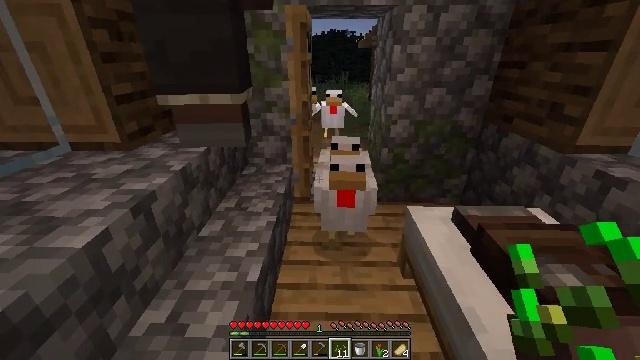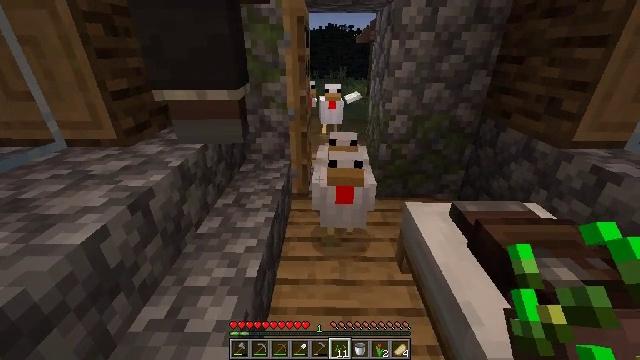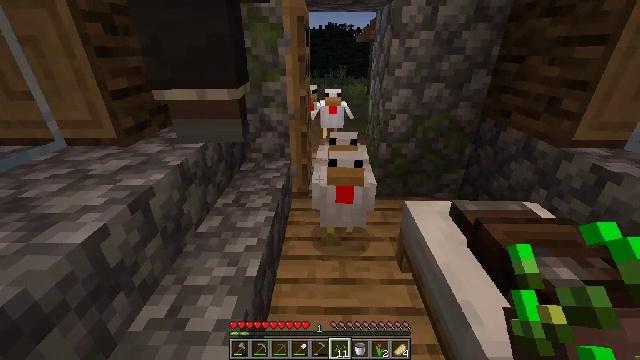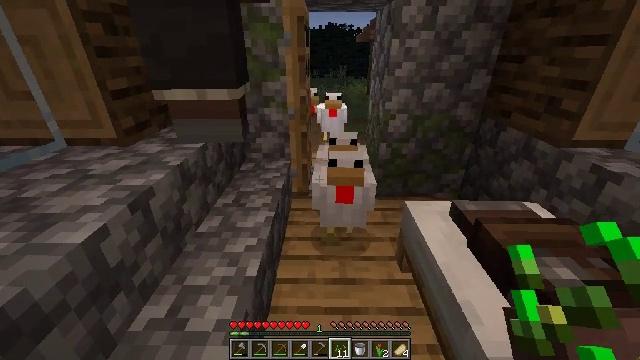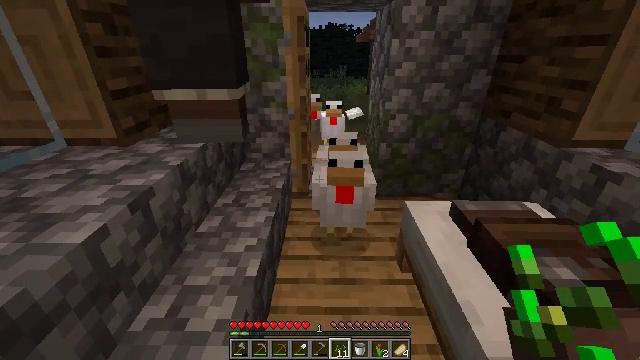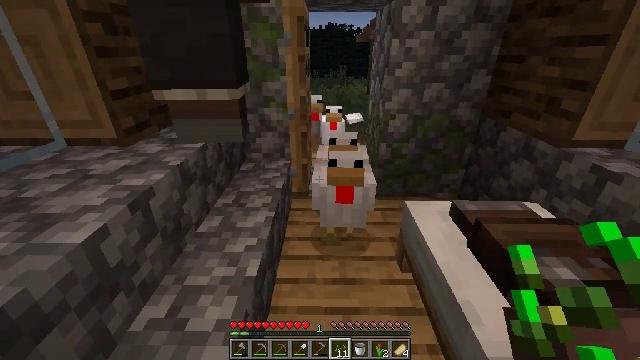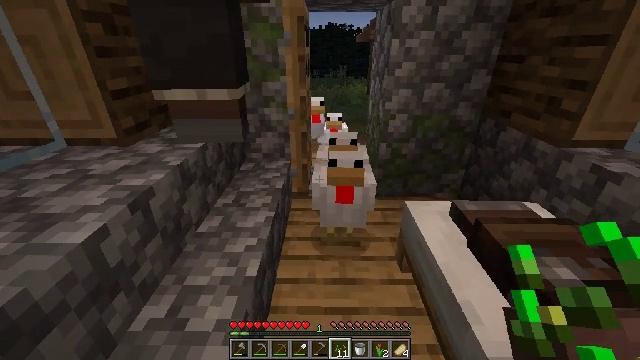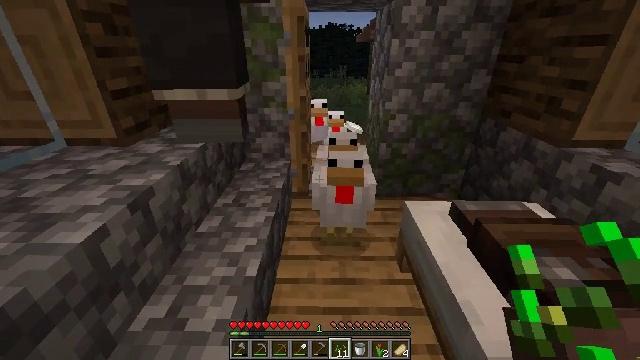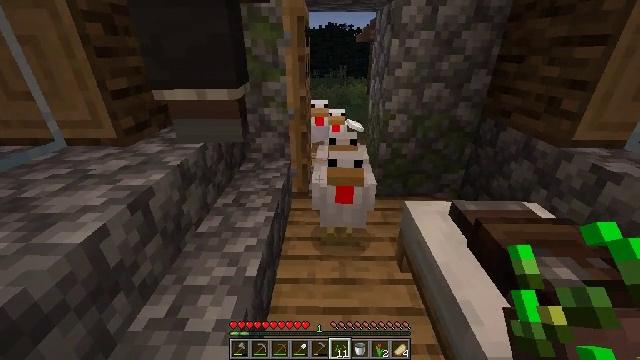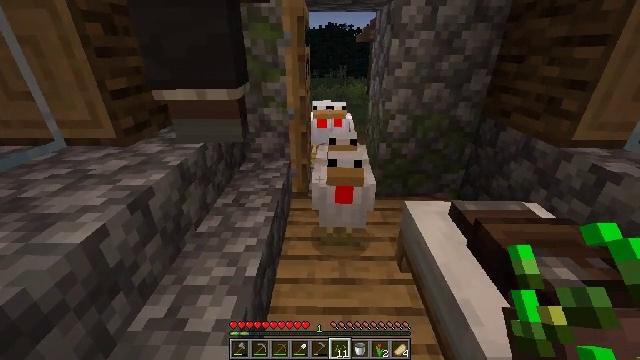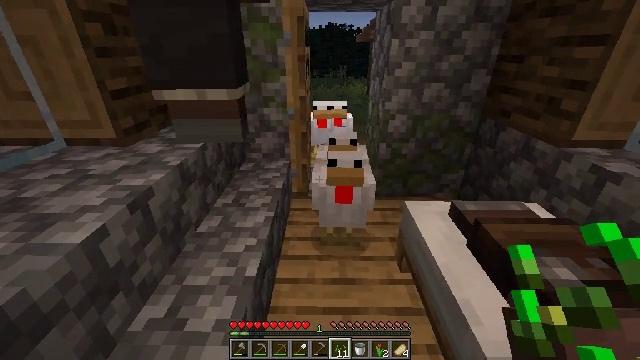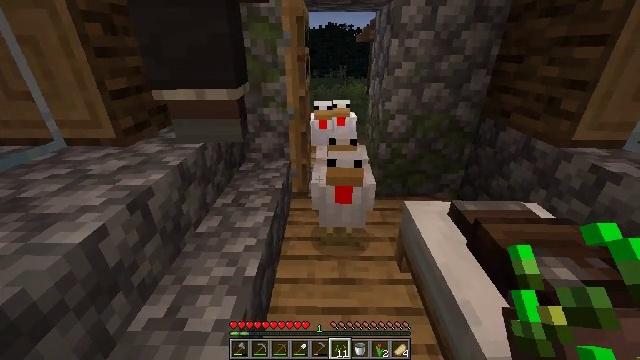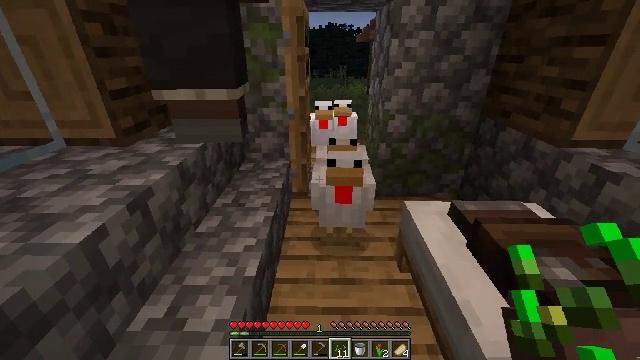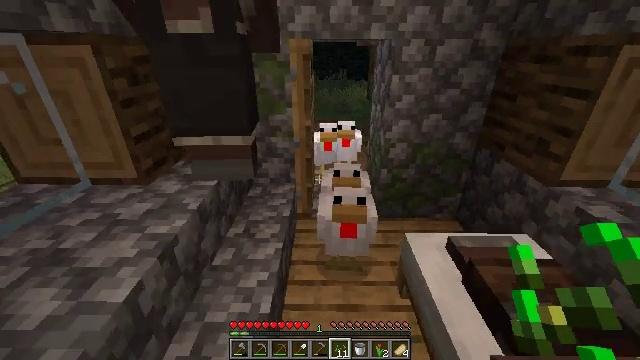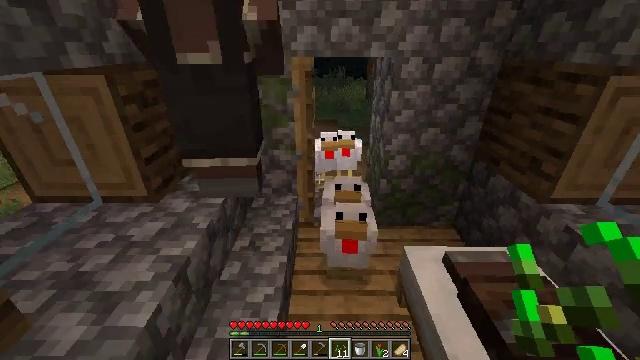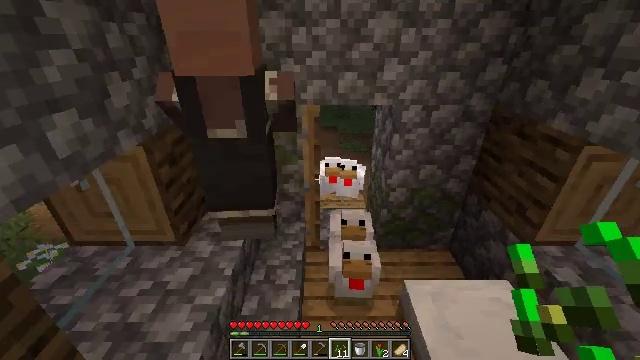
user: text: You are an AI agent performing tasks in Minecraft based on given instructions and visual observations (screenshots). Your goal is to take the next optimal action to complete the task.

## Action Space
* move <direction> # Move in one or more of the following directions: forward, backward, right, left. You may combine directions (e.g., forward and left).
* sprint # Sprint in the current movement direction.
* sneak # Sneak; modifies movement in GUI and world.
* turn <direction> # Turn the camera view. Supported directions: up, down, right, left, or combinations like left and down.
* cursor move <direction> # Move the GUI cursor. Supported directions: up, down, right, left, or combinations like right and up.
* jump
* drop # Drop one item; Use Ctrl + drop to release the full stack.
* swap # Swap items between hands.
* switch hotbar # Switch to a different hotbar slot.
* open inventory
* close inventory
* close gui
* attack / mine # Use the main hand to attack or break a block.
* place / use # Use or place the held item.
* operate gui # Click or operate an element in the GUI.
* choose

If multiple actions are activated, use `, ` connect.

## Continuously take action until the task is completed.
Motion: motion action
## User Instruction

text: Mine oak stairs.
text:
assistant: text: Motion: no_op
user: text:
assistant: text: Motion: no_op
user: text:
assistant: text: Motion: no_op
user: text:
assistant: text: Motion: no_op
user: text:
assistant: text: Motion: no_op
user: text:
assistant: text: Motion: no_op
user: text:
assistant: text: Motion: move back
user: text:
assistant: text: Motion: move back
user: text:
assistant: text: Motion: move back
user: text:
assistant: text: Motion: move back
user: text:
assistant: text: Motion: move back
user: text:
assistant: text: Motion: move back
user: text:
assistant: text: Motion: move back and move left, jump
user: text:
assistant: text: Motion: move back and move left, jump
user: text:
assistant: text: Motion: move back and move left, turn down, jump
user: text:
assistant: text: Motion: move back and move left, turn right and down, jump
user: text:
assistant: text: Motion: move back and move left, turn right and down, jump
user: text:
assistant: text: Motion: move back and move left, turn right and down, jump
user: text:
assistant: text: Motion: move back and move left, turn right and down, jump
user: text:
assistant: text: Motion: move back and move left, turn right, jump
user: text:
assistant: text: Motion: move back and move left, turn right, jump
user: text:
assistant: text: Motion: move back and move left, turn right, jump
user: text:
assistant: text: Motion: move back and move left, jump
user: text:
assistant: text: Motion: move back and move left
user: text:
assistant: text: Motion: move back and move left
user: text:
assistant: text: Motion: move back and move left, turn right
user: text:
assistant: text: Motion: move back and move left, turn right
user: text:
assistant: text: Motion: move back and move left, turn right
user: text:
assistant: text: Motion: move back and move left, turn right
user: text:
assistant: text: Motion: move back